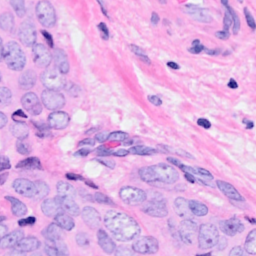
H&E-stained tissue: Breast